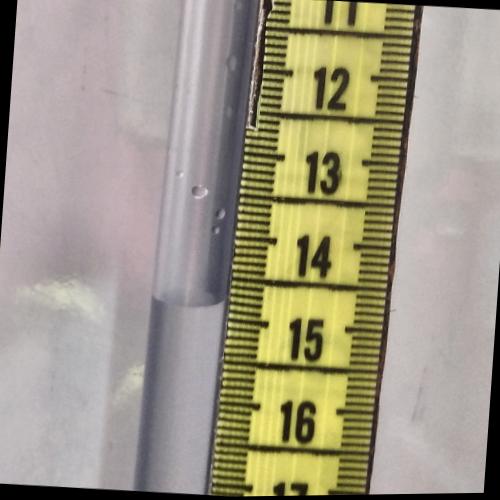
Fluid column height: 14.8 cm